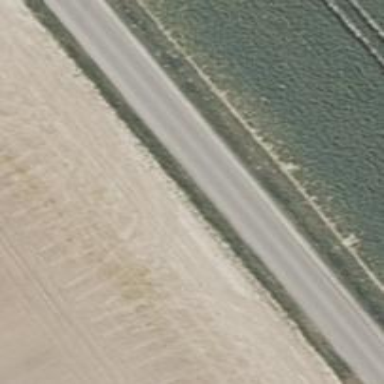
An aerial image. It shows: Unclassified road with asphalt surface.